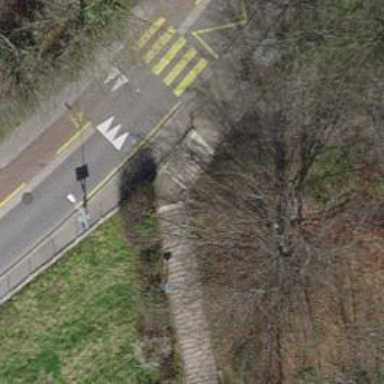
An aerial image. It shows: Road with steps.